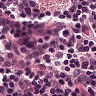
Metastatic tissue present: no